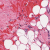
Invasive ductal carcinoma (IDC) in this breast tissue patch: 0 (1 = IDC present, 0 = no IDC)